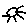
Label: sun